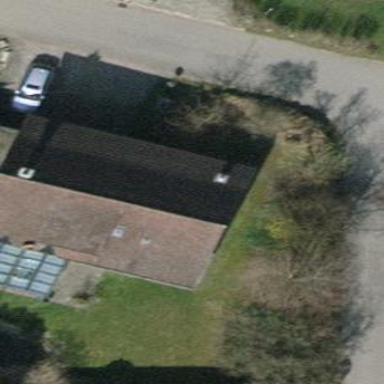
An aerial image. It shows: Detached building with tiled roof.